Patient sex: M
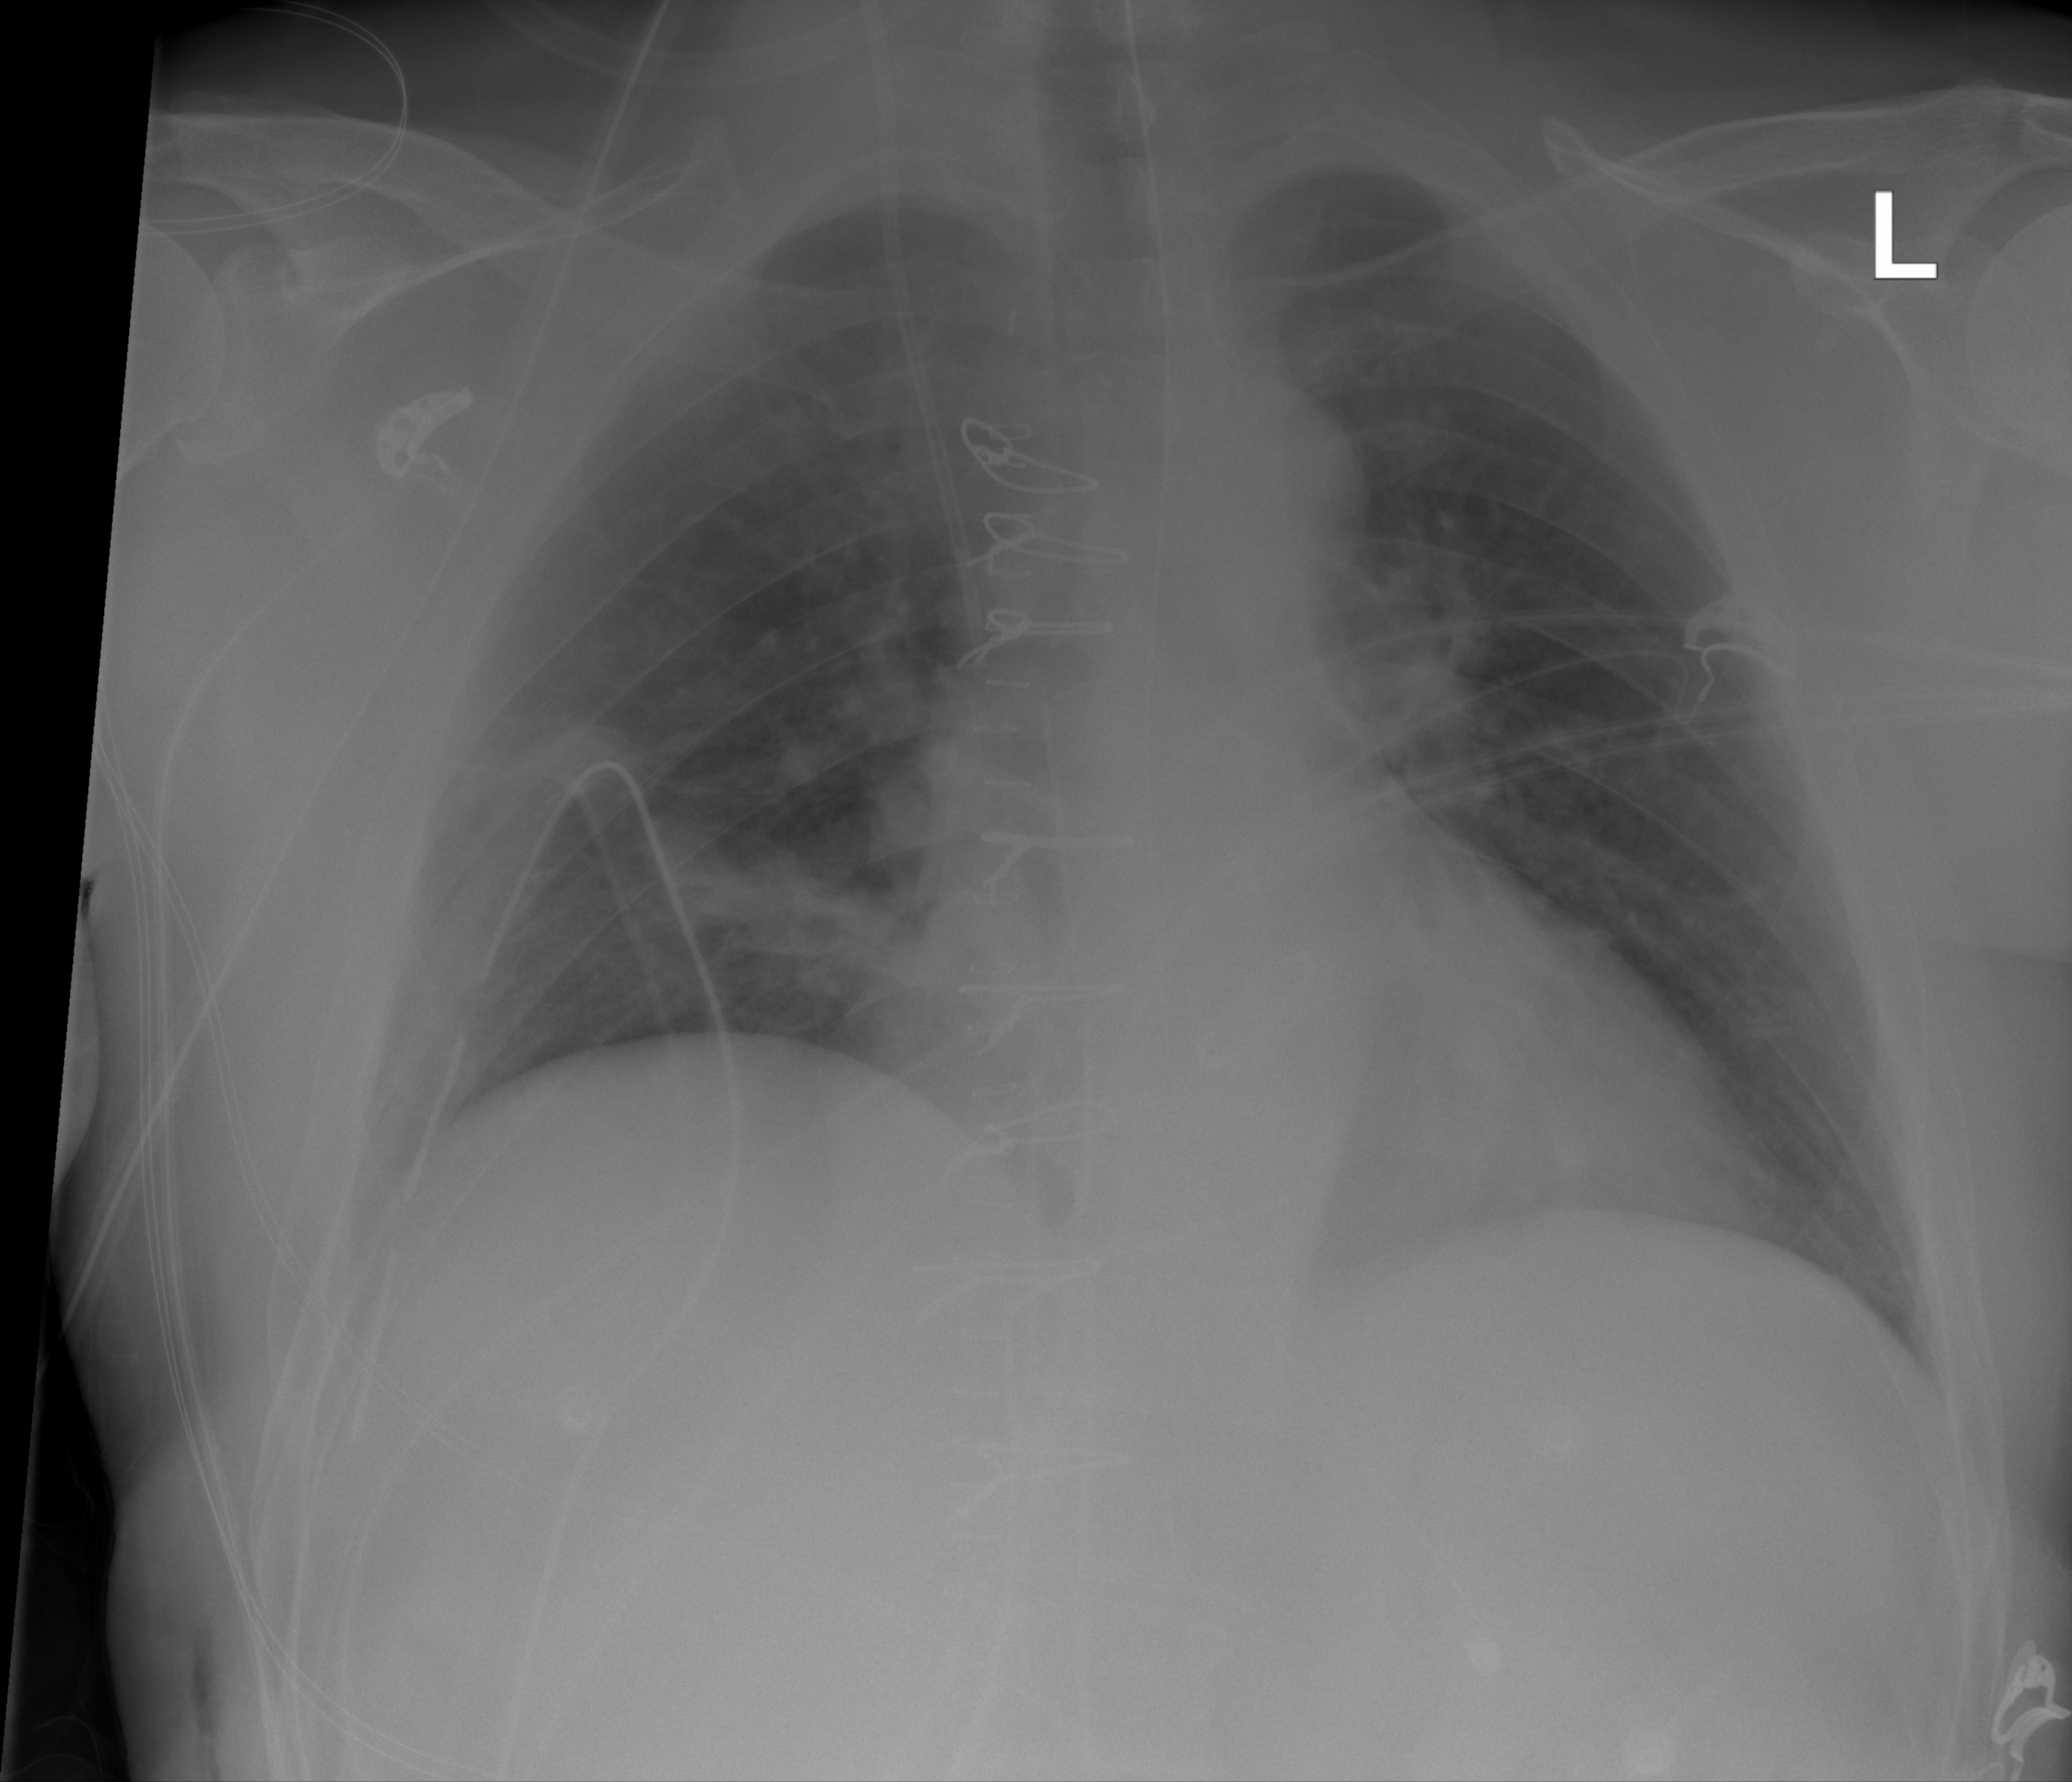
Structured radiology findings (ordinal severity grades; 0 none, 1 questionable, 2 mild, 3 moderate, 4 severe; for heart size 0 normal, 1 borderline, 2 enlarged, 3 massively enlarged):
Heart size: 0
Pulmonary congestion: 1
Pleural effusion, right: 0
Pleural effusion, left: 0
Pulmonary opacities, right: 0
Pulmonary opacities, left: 0
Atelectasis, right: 0
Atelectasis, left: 0